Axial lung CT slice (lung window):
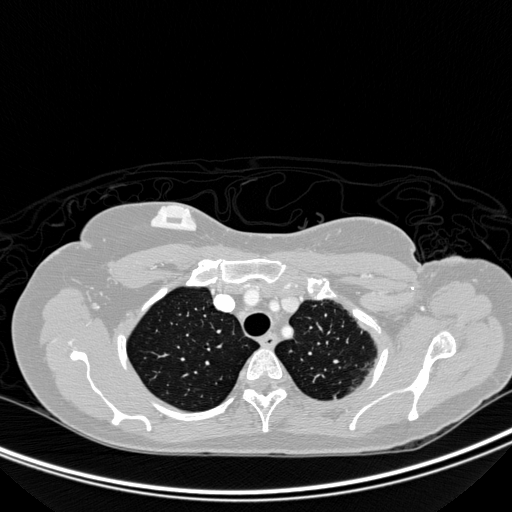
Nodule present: no